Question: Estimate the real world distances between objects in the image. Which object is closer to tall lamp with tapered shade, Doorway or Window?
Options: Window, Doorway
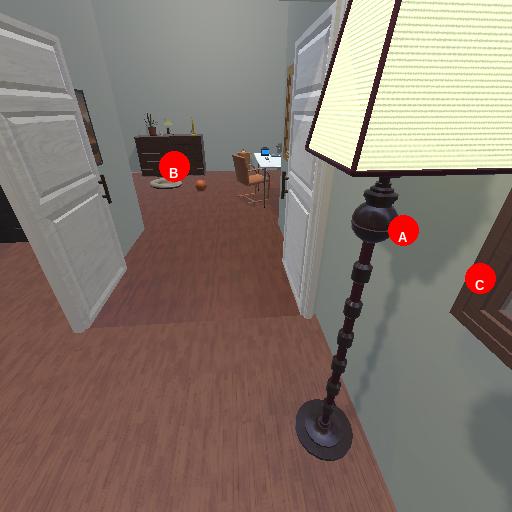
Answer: Window